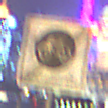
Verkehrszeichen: EndeFahrradstrasse
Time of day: Night
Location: Outdoor (Urban)
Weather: PartlyCloudy
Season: NotSpecified
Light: Natural